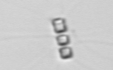
Label: Chaetoceros